Interaction volume radius: 10 \u00c5
Interaction volume height: 15 \u00c5
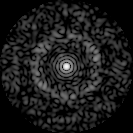
Disorder parameter: 0.8537